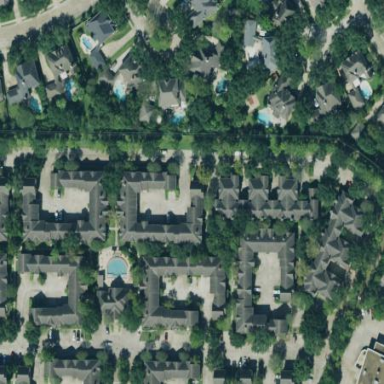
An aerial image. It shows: Residential area with apartments.